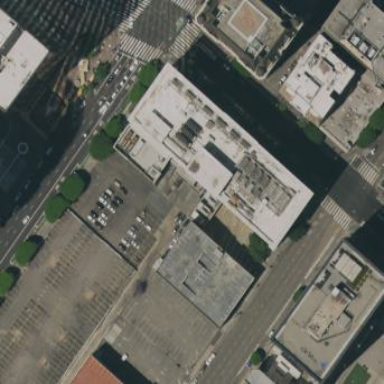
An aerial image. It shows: Commercial building.